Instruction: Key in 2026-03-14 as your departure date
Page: home
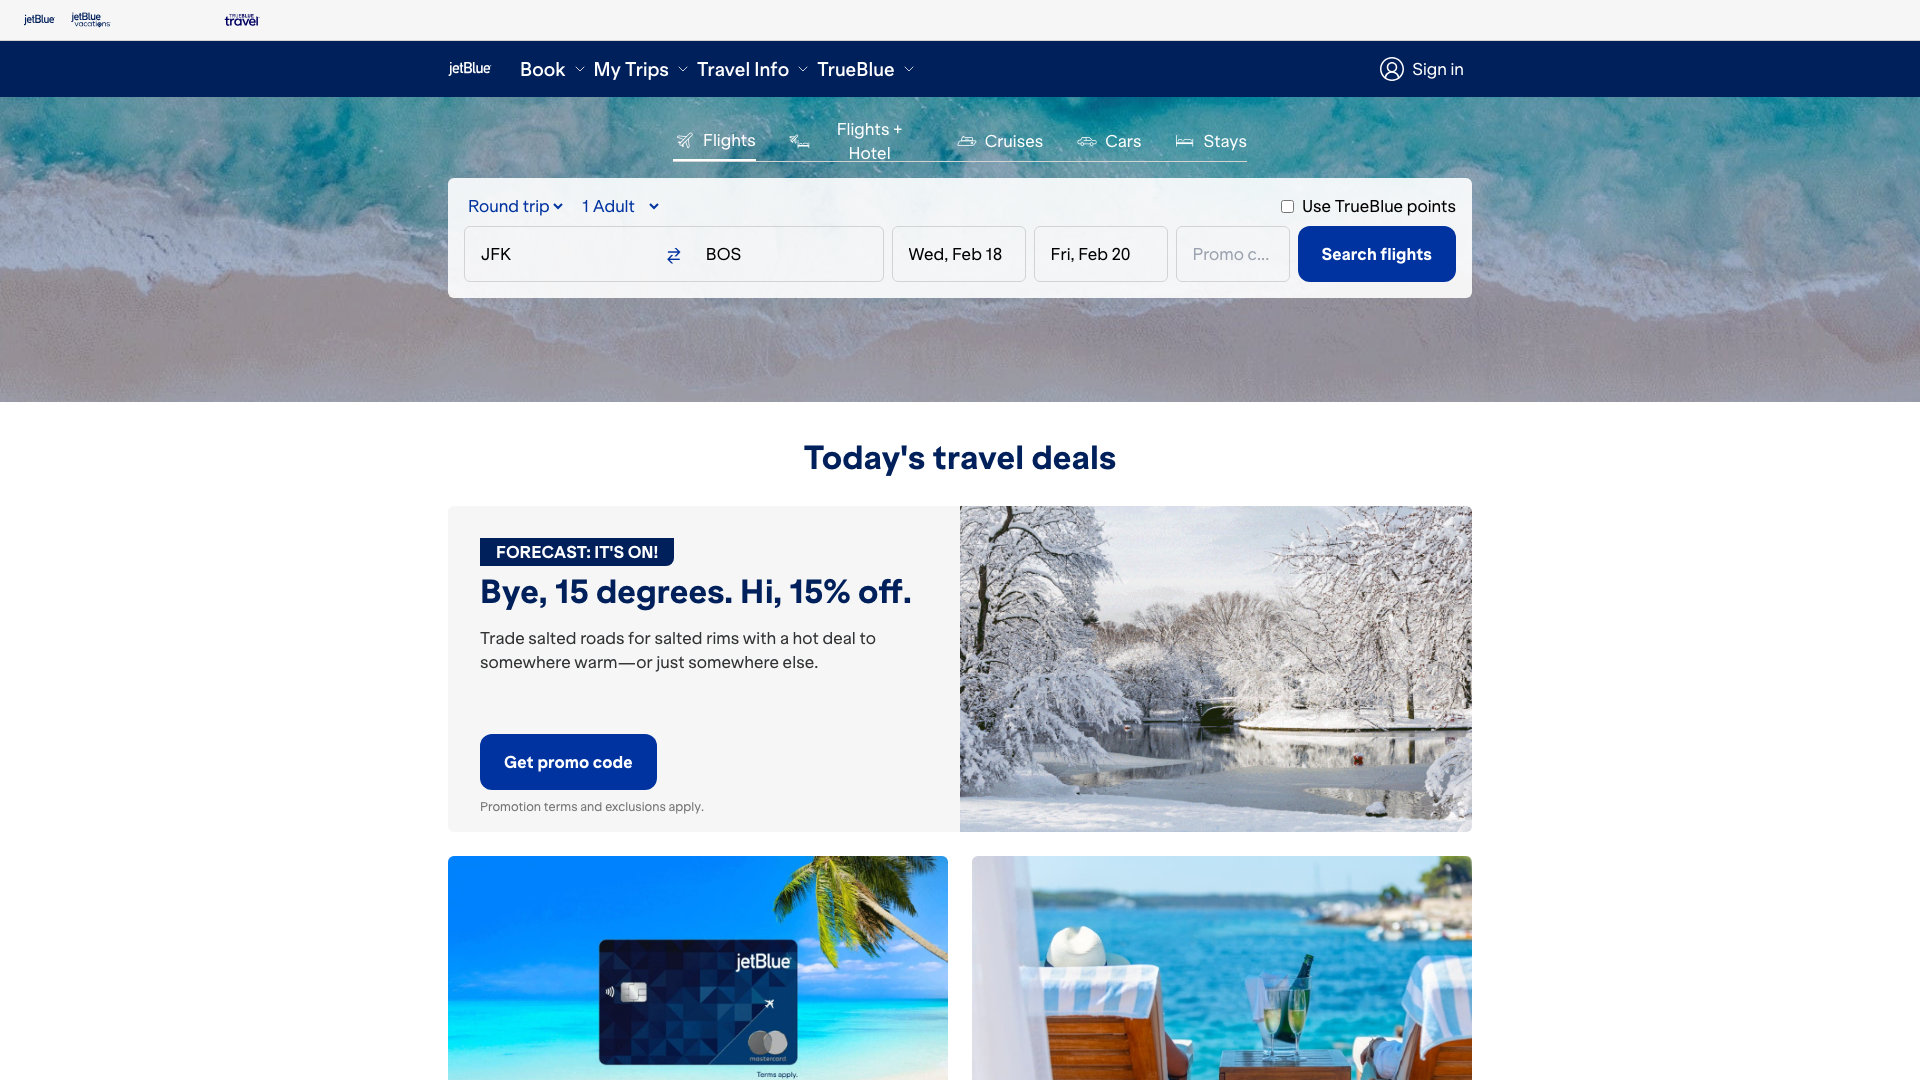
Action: type